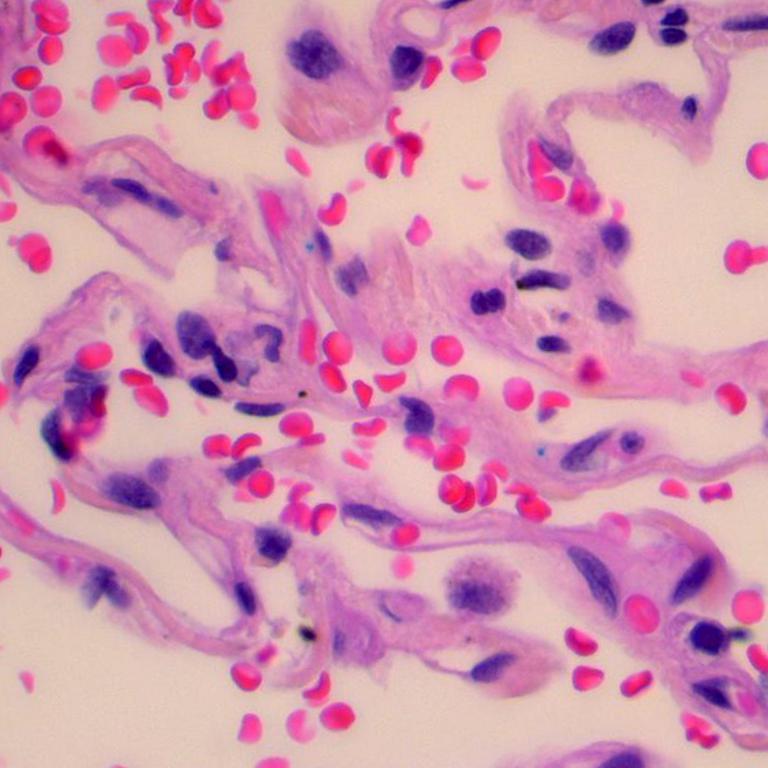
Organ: lung
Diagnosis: benign